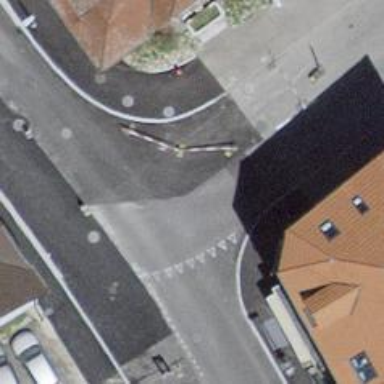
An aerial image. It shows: Zebra crossing on the road.